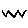
Label: zigzag